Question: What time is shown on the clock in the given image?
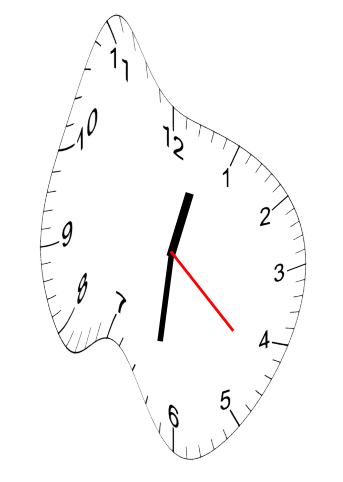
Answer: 12:31:22